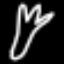
Label: fork